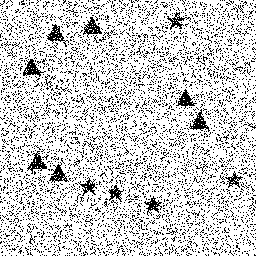
Squares: 0
Triangles: 7
Stars: 5
Total shapes: 12